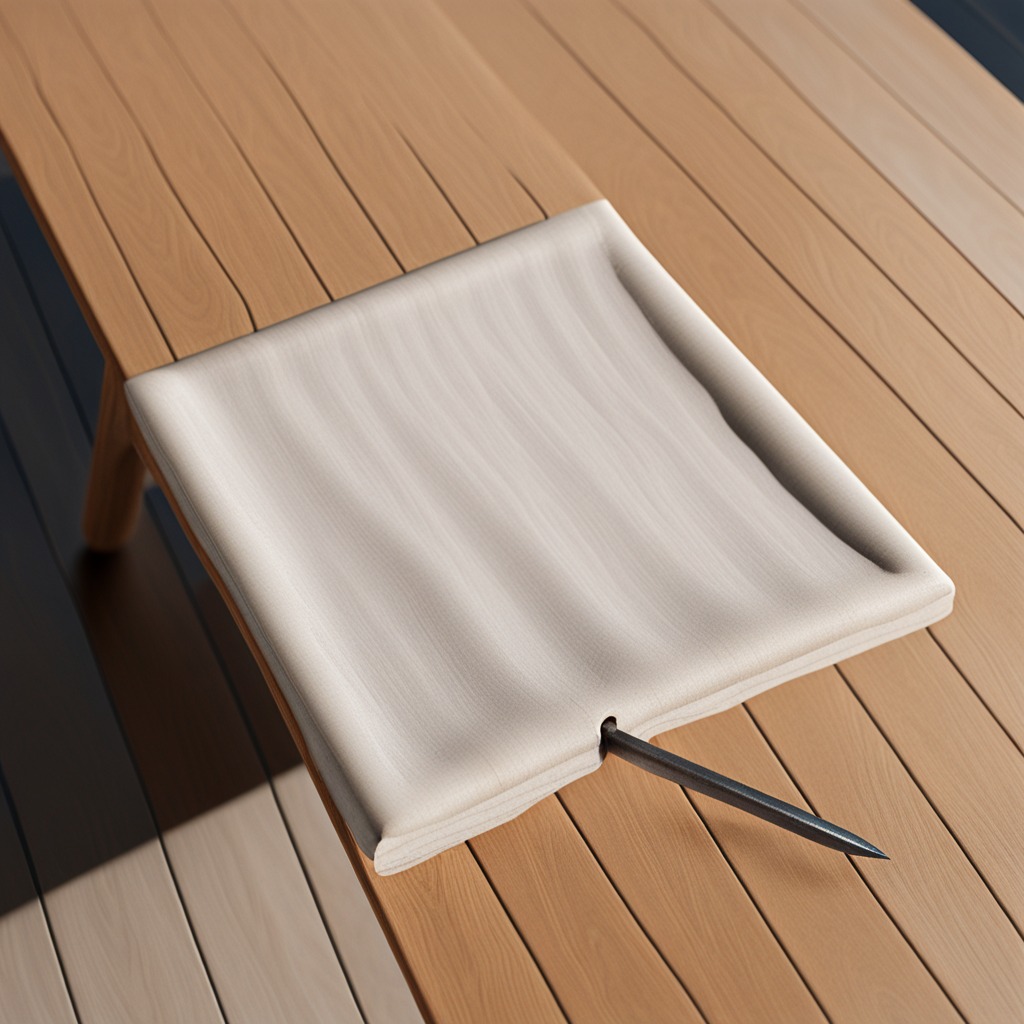
An iron nail is lying on a wooden table in an outdoor workshop during daytime bright natural light soft shadows worn but beneath the cloth.